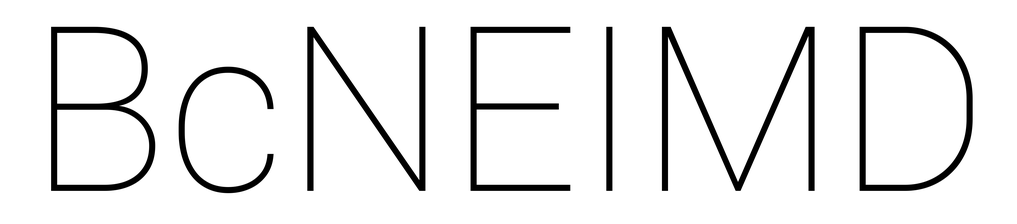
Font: Roboto_Thin